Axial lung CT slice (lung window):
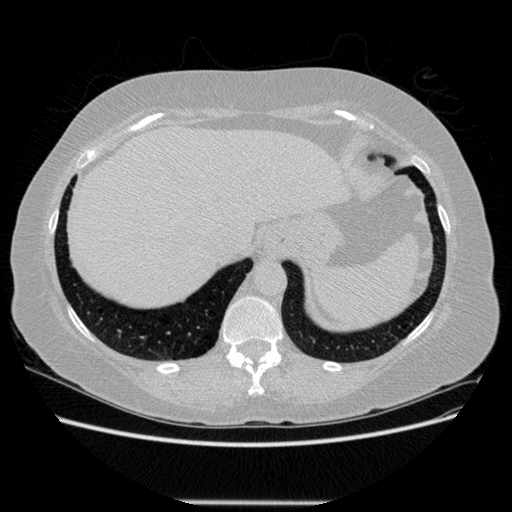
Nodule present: no